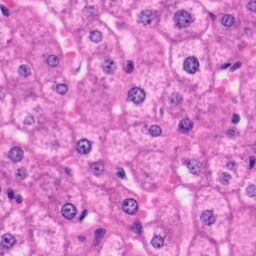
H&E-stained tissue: Liver